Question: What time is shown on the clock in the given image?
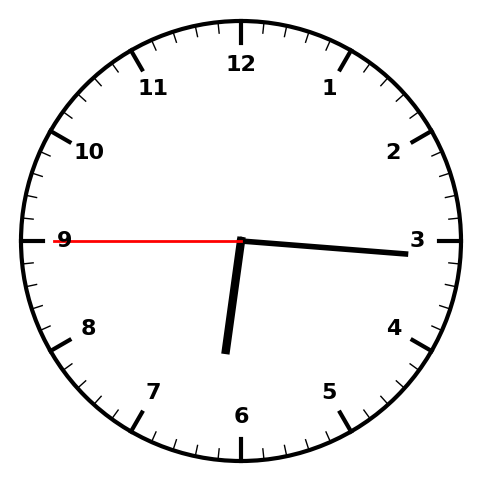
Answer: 06:15:45